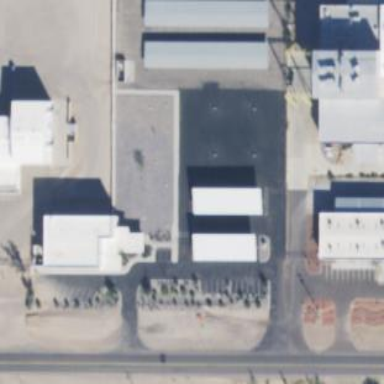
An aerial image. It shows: Industrial building.